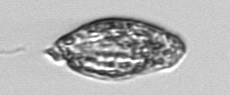
Label: Katodinium_or_Torodinium